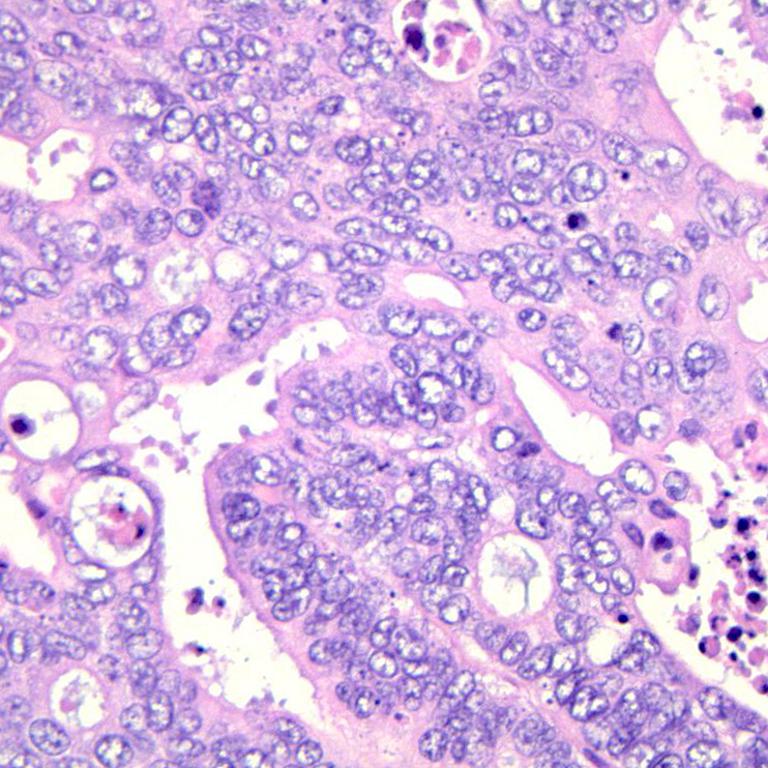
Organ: colon
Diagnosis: adenocarcinomas